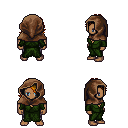
a pixel art fantasy rpg character, male body template, human, dark skin, green robe, metal pants, dark blonde swoop hairstyle, cloth hood, four views (front, back, left, right), 2x2 character sprite sheet, small pixel art, hard edges, no anti-aliasing